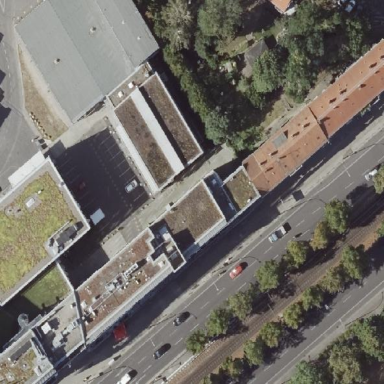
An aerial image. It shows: Office building.